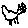
Label: cat